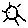
Label: sun